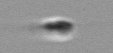
Label: flagellate_morphotype3